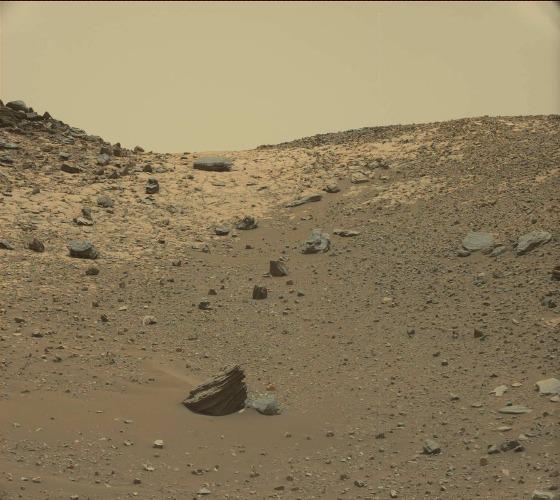
Terrain classes present: Bedrock, Gravel / Sand / Soil, Rock, Sky / Distant Mountains